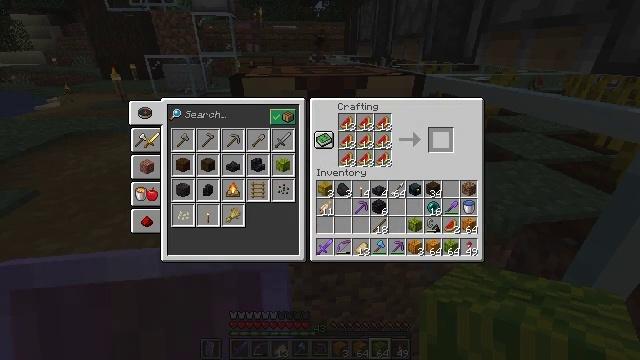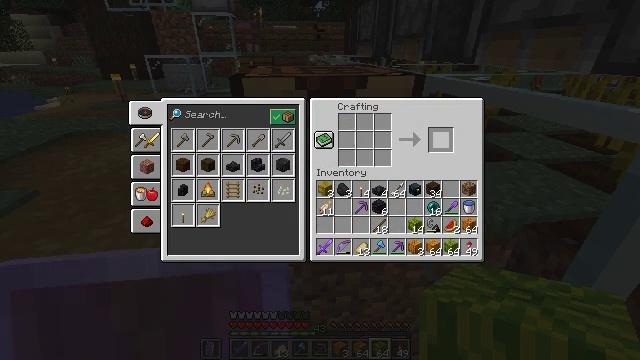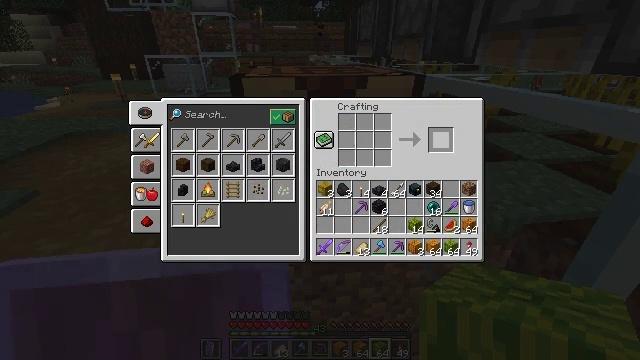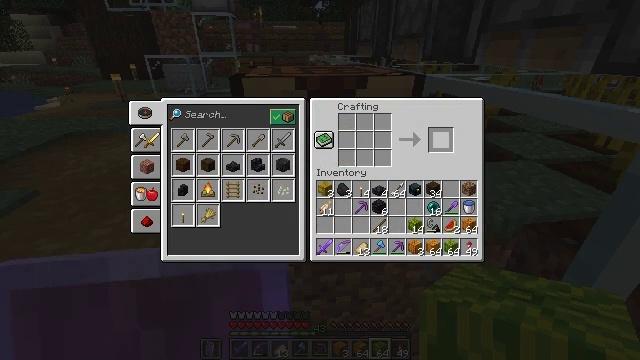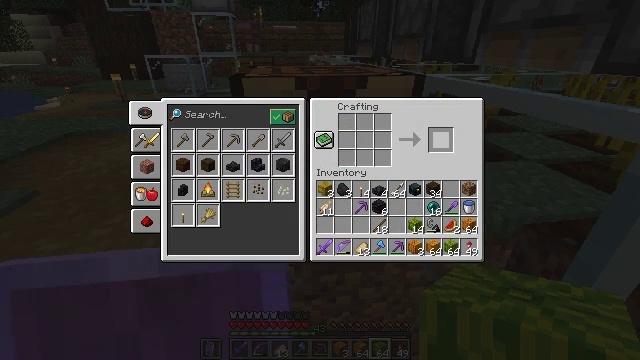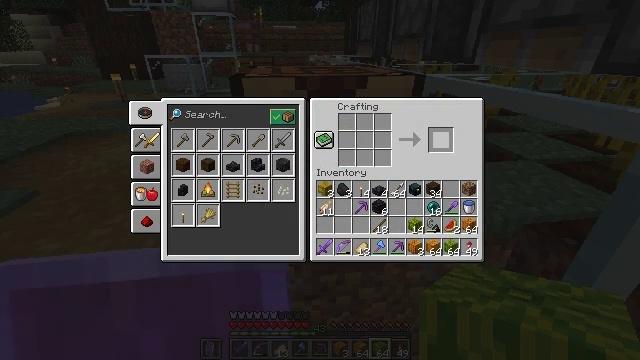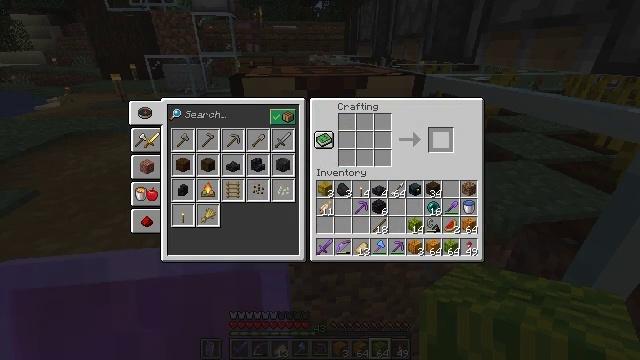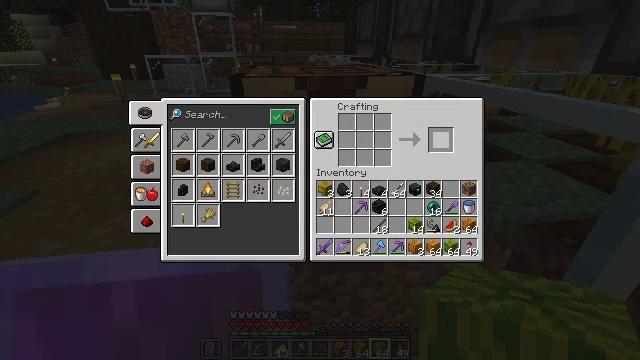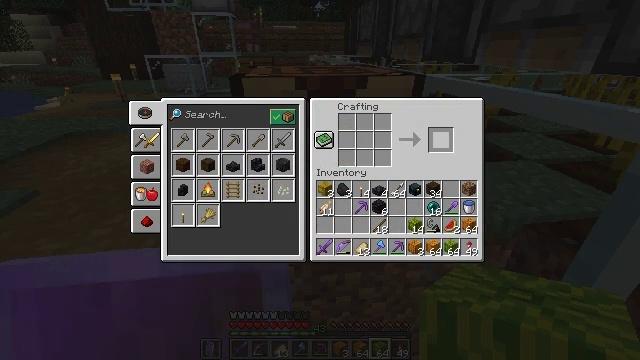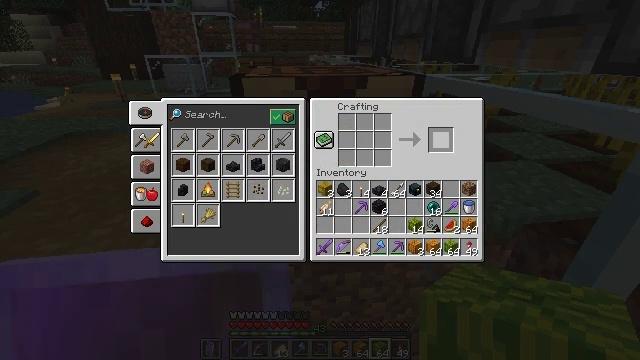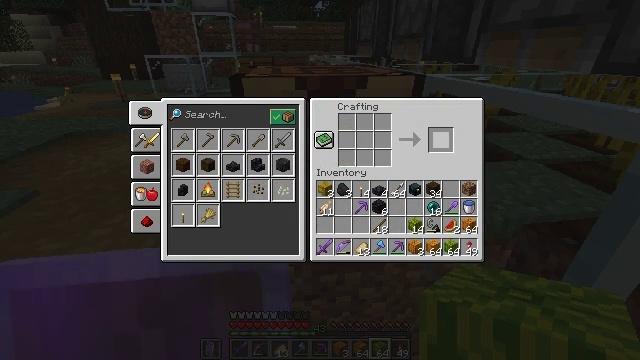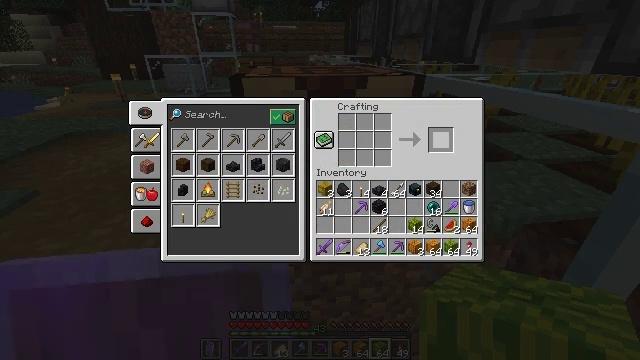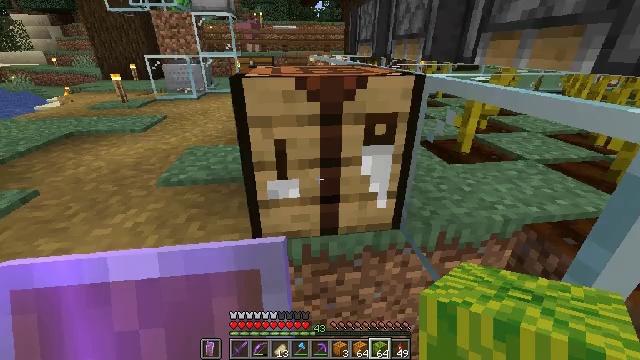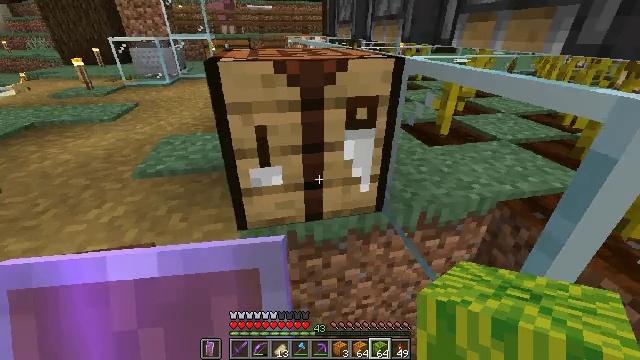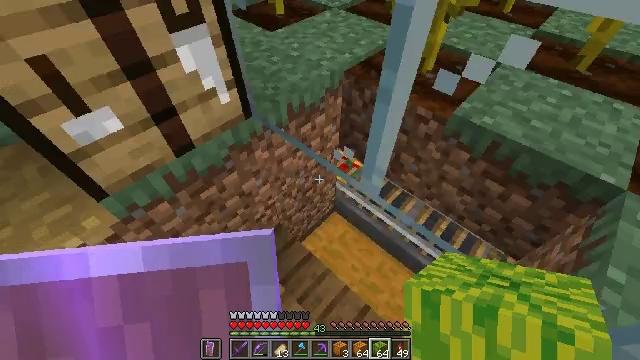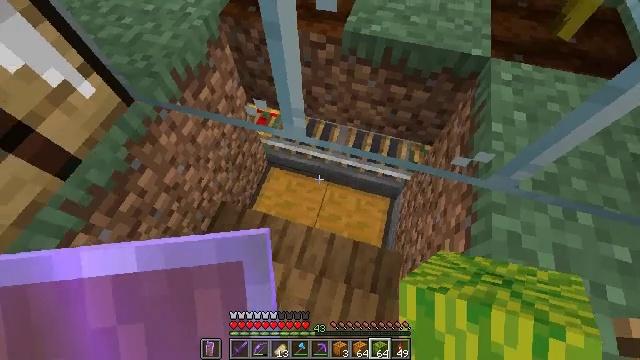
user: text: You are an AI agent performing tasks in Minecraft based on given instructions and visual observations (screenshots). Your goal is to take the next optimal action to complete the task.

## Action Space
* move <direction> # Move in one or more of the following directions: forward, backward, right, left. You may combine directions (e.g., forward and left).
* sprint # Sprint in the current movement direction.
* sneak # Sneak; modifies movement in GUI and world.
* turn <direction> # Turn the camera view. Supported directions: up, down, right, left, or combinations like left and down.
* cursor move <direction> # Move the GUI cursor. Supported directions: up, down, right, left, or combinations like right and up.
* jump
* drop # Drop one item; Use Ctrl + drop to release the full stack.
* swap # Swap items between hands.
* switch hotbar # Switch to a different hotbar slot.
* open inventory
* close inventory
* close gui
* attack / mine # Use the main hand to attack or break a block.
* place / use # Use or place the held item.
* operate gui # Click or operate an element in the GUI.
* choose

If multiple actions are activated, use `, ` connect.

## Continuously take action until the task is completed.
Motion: motion action
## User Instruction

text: Open the crafting table to craft a melon.
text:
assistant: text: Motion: sneak, attack / mine
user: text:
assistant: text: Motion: sneak, attack / mine
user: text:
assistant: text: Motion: sneak, attack / mine
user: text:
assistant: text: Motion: sneak, attack / mine
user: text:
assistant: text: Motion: sneak, attack / mine
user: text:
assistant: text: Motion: sneak, attack / mine
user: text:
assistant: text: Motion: sneak, attack / mine
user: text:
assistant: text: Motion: no_op
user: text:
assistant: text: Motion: no_op
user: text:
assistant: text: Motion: no_op
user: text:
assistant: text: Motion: no_op
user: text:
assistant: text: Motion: no_op
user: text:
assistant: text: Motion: turn right and down
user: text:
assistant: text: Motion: turn right and down
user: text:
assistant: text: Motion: turn right and down
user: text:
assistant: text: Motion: turn right
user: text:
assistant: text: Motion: no_op
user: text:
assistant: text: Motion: no_op
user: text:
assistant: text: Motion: no_op
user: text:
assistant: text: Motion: no_op
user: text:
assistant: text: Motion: no_op
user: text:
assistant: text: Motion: no_op
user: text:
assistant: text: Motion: no_op
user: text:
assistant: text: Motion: no_op
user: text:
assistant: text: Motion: no_op
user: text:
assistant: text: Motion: turn left and down
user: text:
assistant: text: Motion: turn left and down
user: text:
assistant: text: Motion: turn left and down
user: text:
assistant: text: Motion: no_op
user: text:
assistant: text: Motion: use / place